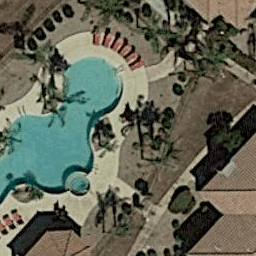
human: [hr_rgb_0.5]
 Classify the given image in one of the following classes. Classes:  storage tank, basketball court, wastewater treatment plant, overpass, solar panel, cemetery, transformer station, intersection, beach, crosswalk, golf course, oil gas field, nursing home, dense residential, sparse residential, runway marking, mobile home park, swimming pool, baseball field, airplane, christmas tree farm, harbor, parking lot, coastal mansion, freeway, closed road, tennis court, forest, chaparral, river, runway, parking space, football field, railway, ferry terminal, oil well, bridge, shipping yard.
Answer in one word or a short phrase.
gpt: swimming pool